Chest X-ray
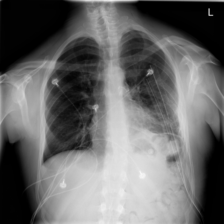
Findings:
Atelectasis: negative
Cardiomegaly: negative
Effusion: negative
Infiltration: negative
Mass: negative
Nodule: negative
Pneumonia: negative
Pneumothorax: negative
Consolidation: negative
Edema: negative
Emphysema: negative
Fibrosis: negative
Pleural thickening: negative
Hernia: negative